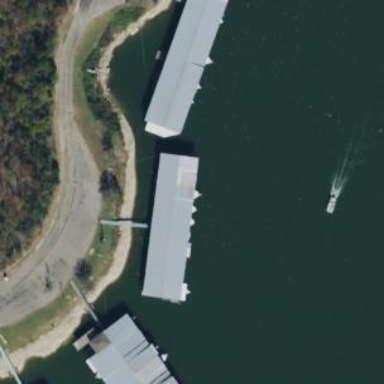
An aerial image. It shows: Boathouse.